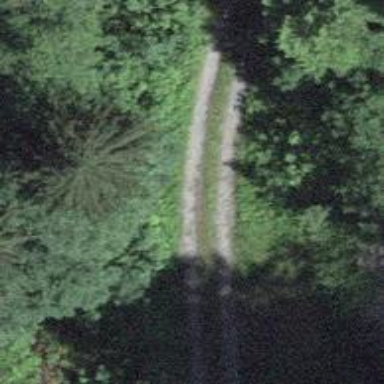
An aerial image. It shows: Track with grade 2 tracktype.